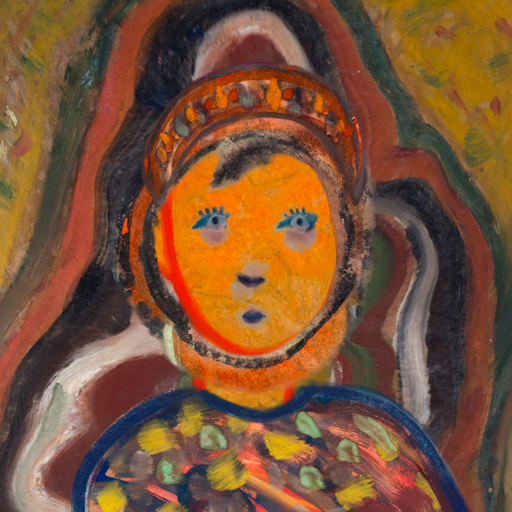
Background: AfterRaid, Head And Neck Front: Sisters, Face Front: Hill_Girl, Bust: Mother_And_Son_Mother, Hair Front: Childish, Head Accessory: Hypocrite, Second Necklace: Blank, Necklace: Blank, Baby: Blank